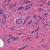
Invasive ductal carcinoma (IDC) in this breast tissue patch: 1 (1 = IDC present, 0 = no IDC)